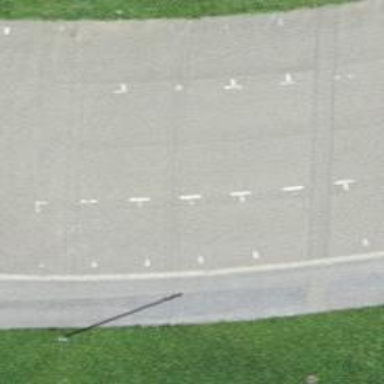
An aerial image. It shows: Parking aisle designated as service road.